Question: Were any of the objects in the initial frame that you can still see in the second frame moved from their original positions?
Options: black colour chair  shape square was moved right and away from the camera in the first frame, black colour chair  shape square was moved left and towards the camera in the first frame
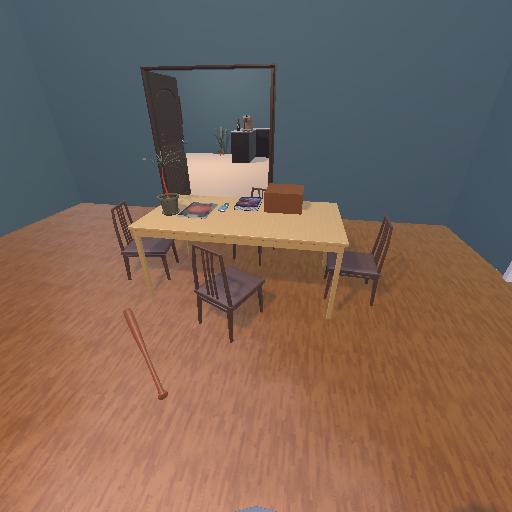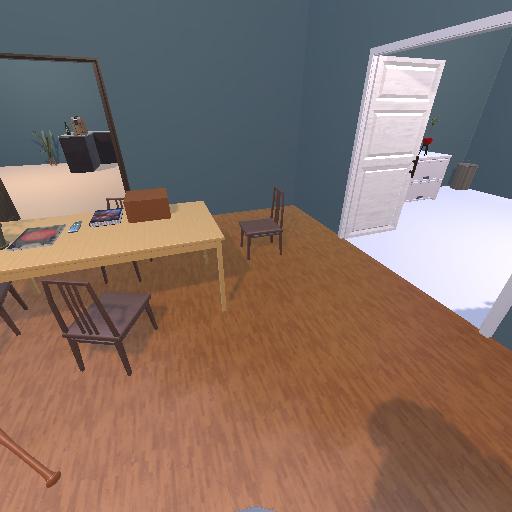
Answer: black colour chair  shape square was moved right and away from the camera in the first frame